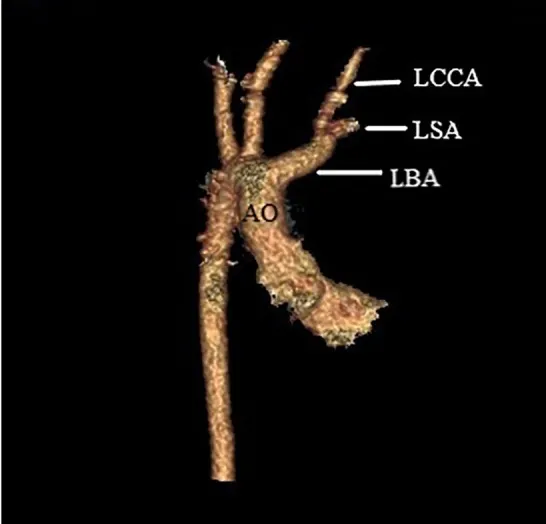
Postoperative computed tomographic angiography showed that the reconstructed LBA was patent. AO, aorta; LCCA, left common carotid artery; LSA, left subclavian artery; LBA, left brachiocephalic artery.
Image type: radiology (ct)